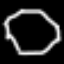
Label: octagon